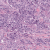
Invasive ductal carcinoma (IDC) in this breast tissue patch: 1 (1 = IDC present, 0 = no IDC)